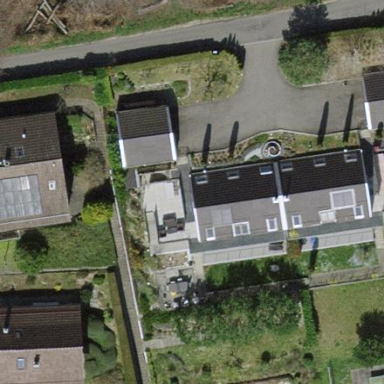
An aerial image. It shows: Semidetached house with gabled roof.